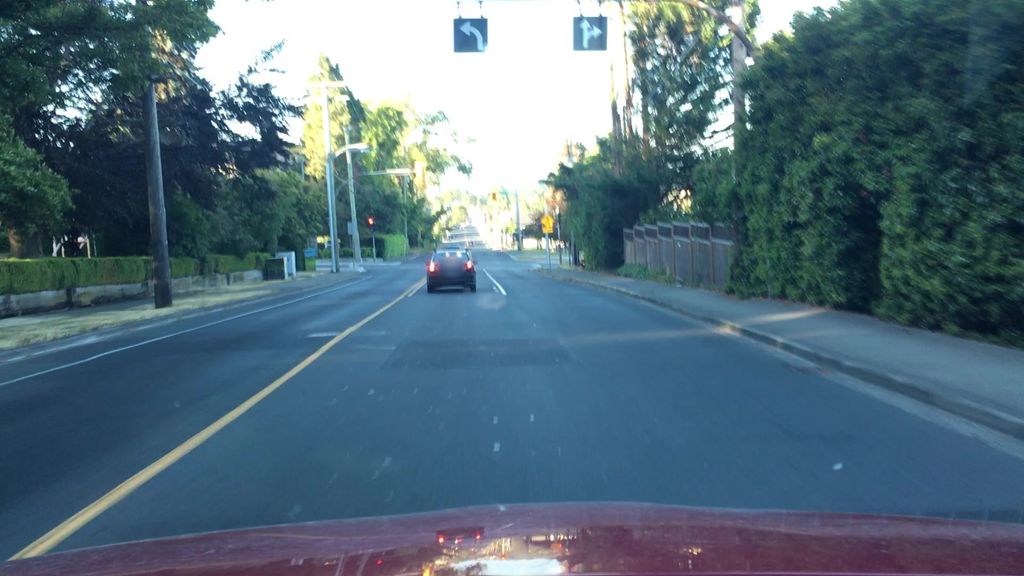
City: victoria